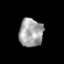
Tissue: prostate
Cell type: T cells
Senescence score: 0.1966
Nuclear area (px): 662
Mean DAPI intensity: 163.376